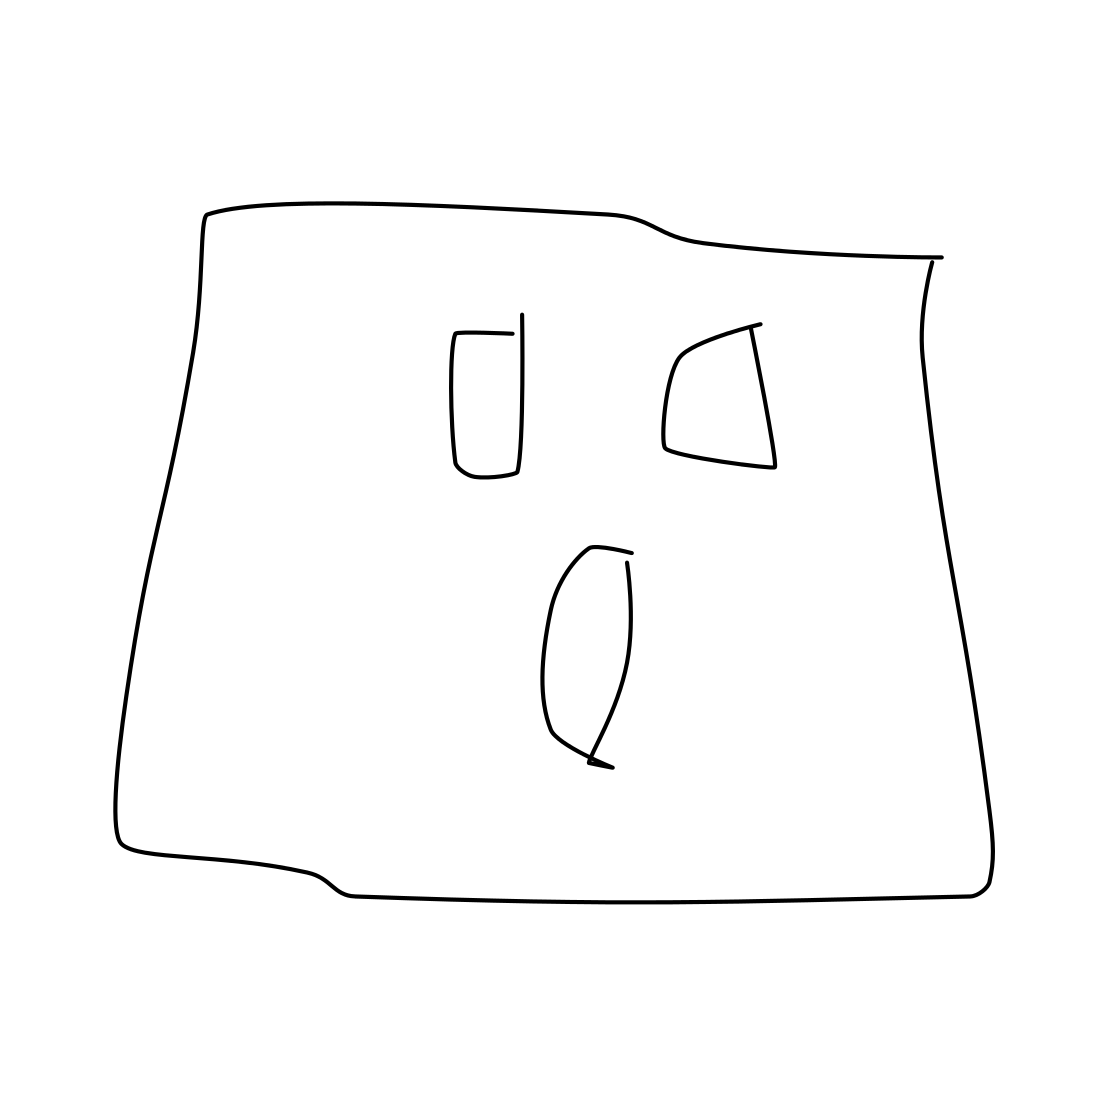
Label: power outlet